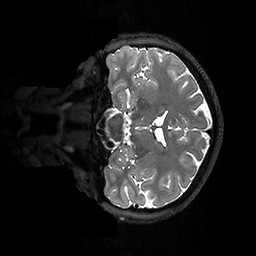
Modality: T2w
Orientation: coronal
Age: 22
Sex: female
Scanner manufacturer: ge
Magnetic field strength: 3 T
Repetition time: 3.202 s
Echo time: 0.06609 s